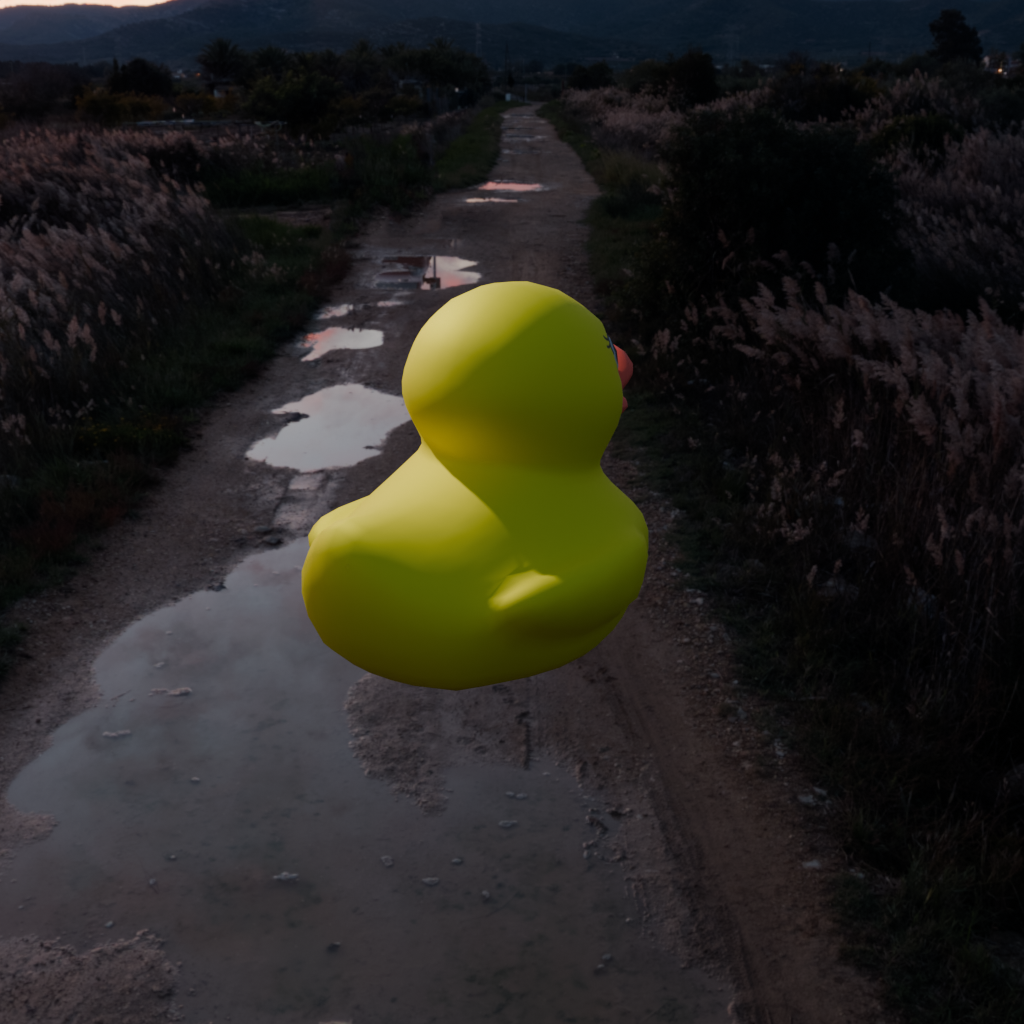
an image of a yellow rubber duck seen from <back_right> in a muddy path at sunset with fields on both sides.